Question: I have a search bar and some filters in my app that create two predicates. One for the string in the search bar and one for the filter ('UISegmentedControl').
When the predicates are used and I insert one object into the context and then call '-save:' the app crashes with:
'''
CoreData: error: Serious application error. Exception was caught during Core Data change processing. This is usually a bug within an observer of NSManagedObjectContextObjectsDidChangeNotification. Can't use in/contains operator with collection <PHONE> (not a collection) with userInfo (null)
'''
at the point of saving:

This does not happen when the predicates are not used.
Can I somehow remove the predicates during the process of saving? I already tried it by getting the 'NSFetchRequest', but I cannot set it back to the controller then.
I also tried to add 'self' as an observer on the 'NSManagedObjectContextDidSaveNotification' and then use '-mergeChangesFromContextDidSaveNotification:' like one discussion on SO suggested. This didn't help either.
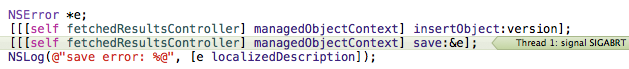
Answer: I found my problem. It was quite easy, but the error message was so confusing that I didn't look at the right point.
The problem was that I was using '[NSPredicate predicateWithFormat:@"number CONTAINS[cd] %@", string]'.
So the predicate was using 'CONTAINS' on a 'NSNumber'. The confusing part is that the predicates are working when querying existing data from the database. I still don't understand this part, but it's working now with '==' comparator.